Interaction volume radius: 5 \u00c5
Interaction volume height: 35 \u00c5
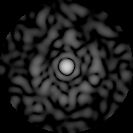
Disorder parameter: 0.8865